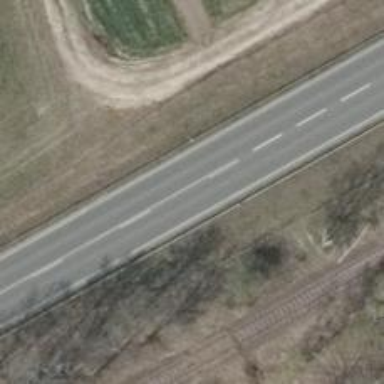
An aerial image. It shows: Asphalt trunk highway.